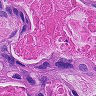
Metastatic tissue present: yes